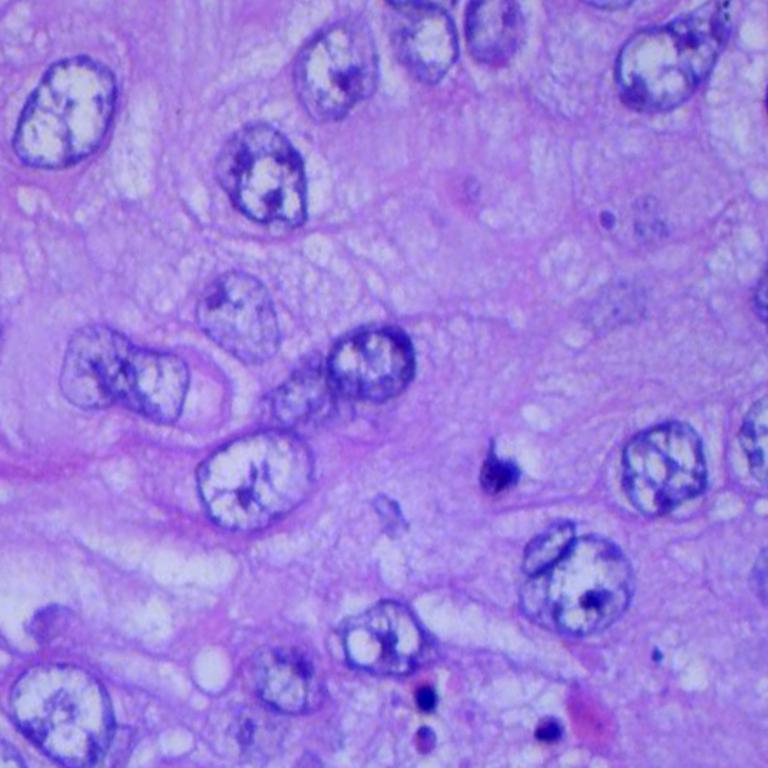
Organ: lung
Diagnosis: squamous carcinomas